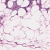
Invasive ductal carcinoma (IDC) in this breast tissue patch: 1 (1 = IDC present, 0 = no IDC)